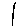
Label: line